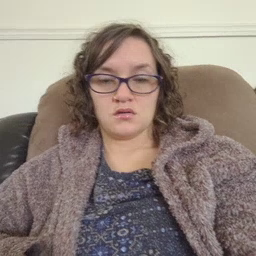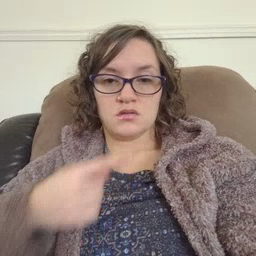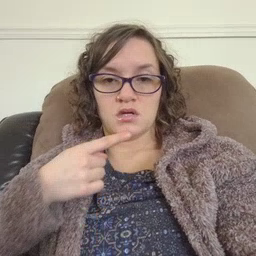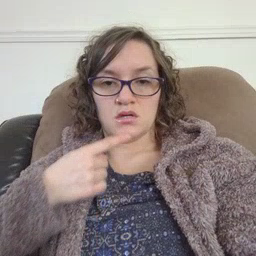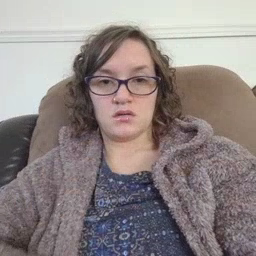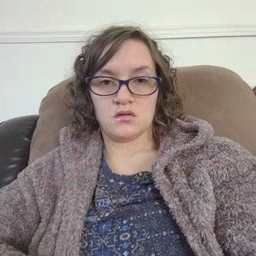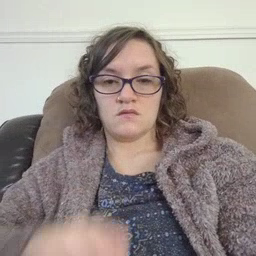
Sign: say